Question: I have a usb midi controller (uc-33e) and I have a working python script see below.
I would like to be able to control the variables of the python script using my usb controller does anyone have an example of this? I would like to use the "midi learn" function to automatically map a midi control to an object (like in Ardour which is a music program for linux) by ctrl-middle clicking the object and just turning the control on the usb midi controller to map it. But I'm also willing to hard code the midi CC into the python script if needed.

'''
#!/usr/bin/env python
# -*- coding: utf-8 -*-
# ***************************************************************************
# * Copyright (C) 2011, Paul Lutus *
# * *
# * This program is free software; you can redistribute it and/or modify *
# * it under the terms of the GNU General Public License as published by *
# * the Free Software Foundation; either version 2 of the License, or *
# * (at your option) any later version. *
# * *
# * This program is distributed in the hope that it will be useful, *
# * but WITHOUT ANY WARRANTY; without even the implied warranty of *
# * MERCHANTABILITY or FITNESS FOR A PARTICULAR PURPOSE. See the *
# * GNU General Public License for more details. *
# * *
# * You should have received a copy of the GNU General Public License *
# * along with this program; if not, write to the *
# * Free Software Foundation, Inc., *
# * 59 Temple Place - Suite 330, Boston, MA 02111-1307, USA. *
# ***************************************************************************
# version date 01-12-2011
VERSION = '1.1'
import re, sys, os
import gobject
gobject.threads_init()
import gst
import gtk
gtk.gdk.threads_init()
import time
import struct
import math
import random
import signal
import webbrowser
class Icon:
icon = [
"32 32 17 1",
" c None",
". c #2A2E30",
"+ c #333739",
"@ c #464A4C",
"# c #855023",
"$ c #575A59",
"% c #676A69",
"& c #CC5B00",
"* c #777A78",
"= c #DB731A",
"- c #8A8C8A",
"; c #969895",
"> c #F68C22",
", c #A5A7A4",
"' c #F49D4A",
") c #B3B5B2",
"! c #DEE0DD",
" &&&&&&& ",
" &&&===='''''& ",
" &'''''====&'& ",
" +++++&'&&&&& &'& ",
" +@$%****&'&+ &'& ",
" +@**%$@++@&'&*@+ &'& ",
" +@**@+++++++&'&@**@+ &'& ",
" +$*$+++++++++&'&++$*$+ &'& ",
" @*@++++++++++&'&+++@#&&&'& ",
" +*@++++++++#&&&'&+++#=''''& ",
" +*$++++++++#=''''&+++&'>>>'& ",
" @*+++++++++&'>>>'&+++#='''= ",
" +%$++++++++@#='''=#@@++#&&&# ",
" +*@+++++++@@@#&&&#@@@@@++@*+ ",
" +*+++++++@@@@++@$%$$@@@@++*+ ",
" +*++++++@@+@;,,*@@*$$$@@@+*+ ",
" +*@++++@@@%!!!!,;@$*$$$@@@*+ ",
" +%$++++@@+)!!!),-*+-%$$$@$%+ ",
" +@*+++@@@+-!!!,;-%@;%%$$+*@+ ",
" +*@++@@@@+$*-*%@+*-%%$@@*+ ",
" ++*@+@@@$$%@++@%;;*%%$@-$+ ",
" +@%+@@@$$%*;;;;-*%%%@**+ ",
" .+$%@@@$$$*******%$$*-+. ",
" .+@%%@@$$*@*@%%%$%-%+. ",
" .++@%$$$$$$%%%%--@+. ",
" +++@@$%*****%+++ ",
" +++++++++++++@. ",
" @--%@++@$*-%+ ",
" +%,))),;%+. ",
" ++++++. ",
" ",
" "
]
# this should be a temporary hack
class WidgetFinder:
def localize_widgets(self,parent,xmlfile):
# an unbelievable hack made necessary by
# someone unwilling to fix a year-old bug
with open(xmlfile) as f:
for name in re.findall('(?s) id="(.*?)"',f.read()):
if re.search('^k_',name):
obj = parent.builder.get_object(name)
setattr(parent,name,obj)
class ConfigManager:
def __init__(self,path,dic):
self.path = path
self.dic = dic
def read_config(self):
if os.path.exists(self.path):
with open(self.path) as f:
for record in f.readlines():
se = re.search('(.*?)\s*=\s*(.*)',record.strip())
if(se):
key,value = se.groups()
if (key in self.dic):
widget = self.dic[key]
typ = type(widget)
if(typ == list):
widget[0] = value
elif(typ == gtk.Entry):
widget.set_text(value)
elif(typ == gtk.HScale):
widget.set_value(float(value))
elif(typ == gtk.Window):
w,h = value.split(',')
widget.resize(int(w),int(h))
elif(typ == gtk.CheckButton or typ == gtk.RadioButton or typ == gtk.ToggleButton):
widget.set_active(value == 'True')
elif(typ == gtk.ComboBox):
if(value in widget.datalist):
i = widget.datalist.index(value)
widget.set_active(i)
else:
print "ERROR: reading, cannot identify key %s with type %s" % (key,type(widget))
def write_config(self):
with open(self.path,'w') as f:
for key,widget in sorted(self.dic.iteritems()):
typ = type(widget)
if(typ == list):
value = widget[0]
elif(typ == gtk.Entry):
value = widget.get_text()
elif(typ == gtk.HScale):
value = str(widget.get_value())
elif(typ == gtk.Window):
_,_,w,h = widget.get_allocation()
value = "%d,%d" % (w,h)
elif(typ == gtk.CheckButton or typ == gtk.RadioButton or typ == gtk.ToggleButton):
value = ('False','True')[widget.get_active()]
elif(typ == gtk.ComboBox):
value = widget.get_active_text()
else:
print "ERROR: writing, cannot identify key %s with type %s" % (key,type(widget))
value = "Error"
f.write("%s = %s
" % (key,value))
def preset_combobox(self,box,v):
if(v in box.datalist):
i = box.datalist.index(v)
box.set_active(i)
else:
box.set_active(0)
def load_combobox(self,obj,data):
if(len(obj.get_cells()) == 0):
# Create a text cell renderer
cell = gtk.CellRendererText ()
obj.pack_start(cell)
obj.add_attribute (cell, "text", 0)
obj.get_model().clear()
for s in data:
obj.append_text(s.strip())
setattr(obj,'datalist',data)
class TextEntryController:
def __init__(self,parent,widget):
self.par = parent
self.widget = widget
widget.connect('scroll-event',self.scroll_event)
widget.set_tooltip_text('Enter number or:
Mouse wheel: increase,decrease
Shift/Ctrl/Alt: faster change')
def scroll_event(self,w,evt):
q = (-1,1)[evt.direction == gtk.gdk.SCROLL_UP]
# magnify change if shift,ctrl,alt pressed
for m in (1,2,4):
if(self.par.mod_key_val & m): q *= 10
s = self.widget.get_text()
v = float(s)
v += q
v = max(0,v)
s = self.par.format_num(v)
self.widget.set_text(s)
class SignalGen:
M_AM,M_FM = range(2)
W_SINE,W_TRIANGLE,W_SQUARE,W_SAWTOOTH = range(4)
waveform_strings = ('Sine','Triangle','Square','Sawtooth')
R_48000,R_44100,R_22050,R_16000,R_11025,R_8000,R_4000 = range(7)
sample_rates = ('48000','44100','22050','16000', '11025', '8000', '4000')
def __init__(self):
self.restart = False
# exit correctly on system signals
signal.signal(signal.SIGTERM, self.close)
signal.signal(signal.SIGINT, self.close)
# precompile struct operator
self.struct_int = struct.Struct('i')
self.max_level = (2.0**31)-1
self.gen_functions = (
self.sine_function,
self.triangle_function,
self.square_function,
self.sawtooth_function
)
self.main_color = gtk.gdk.color_parse('#c04040')
self.sig_color = gtk.gdk.color_parse('#40c040')
self.mod_color = gtk.gdk.color_parse('#4040c0')
self.noise_color = gtk.gdk.color_parse('#c040c0')
self.pipeline = False
self.count = 0
self.imod = 0
self.rate = 1
self.mod_key_val = 0
self.sig_freq = 440
self.mod_freq = 3
self.sig_level = 100
self.mod_level = 100
self.noise_level = 100
self.enable = True
self.sig_waveform = SignalGen.W_SINE
self.sig_enable = True
self.sig_function = False
self.mod_waveform = SignalGen.W_SINE
self.mod_function = False
self.mod_mode = SignalGen.M_AM
self.mod_enable = False
self.noise_enable = False
self.sample_rate = SignalGen.R_22050
self.left_audio = True
self.right_audio = True
self.program_name = self.__class__.__name__
self.config_file = os.path.expanduser("~/." + self.program_name)
self.builder = gtk.Builder()
self.xmlfile = 'signalgen_gui.glade'
self.builder.add_from_file(self.xmlfile)
WidgetFinder().localize_widgets(self,self.xmlfile)
self.k_quit_button.connect('clicked',self.close)
self.k_help_button.connect('clicked',self.launch_help)
self.k_mainwindow.connect('destroy',self.close)
self.k_mainwindow.set_icon(gtk.gdk.pixbuf_new_from_xpm_data(Icon.icon))
self.title = self.program_name + ' ' + VERSION
self.k_mainwindow.set_title(self.title)
self.tooltips = {
self.k_sample_rate_combobox : 'Change data sampling rate',
self.k_left_checkbutton : 'Enable left channel audio',
self.k_right_checkbutton : 'Enable right channel audio',
self.k_sig_waveform_combobox : 'Select signal waveform',
self.k_mod_waveform_combobox : 'Select modulation waveform',
self.k_mod_enable_checkbutton : 'Enable modulation',
self.k_sig_enable_checkbutton : 'Enable signal',
self.k_noise_enable_checkbutton : 'Enable white noise',
self.k_mod_am_radiobutton : 'Enable amplitude modulation',
self.k_mod_fm_radiobutton : 'Enable frequency modulation',
self.k_quit_button : 'Quit %s' % self.title,
self.k_enable_checkbutton : 'Enable output',
self.k_help_button : 'Visit the %s Web page' % self.title,
}
for k,v in self.tooltips.iteritems():
k.set_tooltip_text(v)
self.config_data = {
'SampleRate' : self.k_sample_rate_combobox,
'LeftChannelEnabled' : self.k_left_checkbutton,
'RightChannelEnabled' : self.k_right_checkbutton,
'SignalWaveform' : self.k_sig_waveform_combobox,
'SignalFrequency' : self.k_sig_freq_entry,
'SignalLevel' : self.k_sig_level_entry,
'SignalEnabled' : self.k_sig_enable_checkbutton,
'ModulationWaveform' : self.k_mod_waveform_combobox,
'ModulationFrequency' : self.k_mod_freq_entry,
'ModulationLevel' : self.k_mod_level_entry,
'ModulationEnabled' : self.k_mod_enable_checkbutton,
'AmplitudeModulation' : self.k_mod_am_radiobutton,
'FrequencyModulation' : self.k_mod_fm_radiobutton,
'NoiseEnabled' : self.k_noise_enable_checkbutton,
'NoiseLevel' : self.k_noise_level_entry,
'OutputEnabled' : self.k_enable_checkbutton,
}
self.cm = ConfigManager(self.config_file,self.config_data)
self.cm.load_combobox(self.k_sig_waveform_combobox,self.waveform_strings)
self.k_sig_waveform_combobox.set_active(self.sig_waveform)
self.cm.load_combobox(self.k_mod_waveform_combobox,self.waveform_strings)
self.k_mod_waveform_combobox.set_active(self.mod_waveform)
self.cm.load_combobox(self.k_sample_rate_combobox,self.sample_rates)
self.k_sample_rate_combobox.set_active(self.sample_rate)
self.k_sig_freq_entry.set_text(self.format_num(self.sig_freq))
self.k_sig_level_entry.set_text(self.format_num(self.sig_level))
self.k_mod_freq_entry.set_text(self.format_num(self.mod_freq))
self.k_mod_level_entry.set_text(self.format_num(self.mod_level))
self.k_noise_level_entry.set_text(self.format_num(self.noise_level))
self.k_main_viewport_border.modify_bg(gtk.STATE_NORMAL,self.main_color)
self.k_sig_viewport_border.modify_bg(gtk.STATE_NORMAL,self.sig_color)
self.k_mod_viewport_border.modify_bg(gtk.STATE_NORMAL,self.mod_color)
self.k_noise_viewport_border.modify_bg(gtk.STATE_NORMAL,self.noise_color)
self.sig_freq_cont = TextEntryController(self,self.k_sig_freq_entry)
self.sig_level_cont = TextEntryController(self,self.k_sig_level_entry)
self.mod_freq_cont = TextEntryController(self,self.k_mod_freq_entry)
self.mod_level_cont = TextEntryController(self,self.k_mod_level_entry)
self.noise_level_cont = TextEntryController(self,self.k_noise_level_entry)
self.k_mainwindow.connect('key-press-event',self.key_event)
self.k_mainwindow.connect('key-release-event',self.key_event)
self.k_enable_checkbutton.connect('toggled',self.update_values)
self.k_sig_freq_entry.connect('changed',self.update_entry_values)
self.k_sig_level_entry.connect('changed',self.update_entry_values)
self.k_sig_enable_checkbutton.connect('toggled',self.update_checkbutton_values)
self.k_mod_freq_entry.connect('changed',self.update_entry_values)
self.k_mod_level_entry.connect('changed',self.update_entry_values)
self.k_noise_level_entry.connect('changed',self.update_entry_values)
self.k_sample_rate_combobox.connect('changed',self.update_values)
self.k_sig_waveform_combobox.connect('changed',self.update_values)
self.k_mod_waveform_combobox.connect('changed',self.update_values)
self.k_left_checkbutton.connect('toggled',self.update_checkbutton_values)
self.k_right_checkbutton.connect('toggled',self.update_checkbutton_values)
self.k_mod_enable_checkbutton.connect('toggled',self.update_checkbutton_values)
self.k_noise_enable_checkbutton.connect('toggled',self.update_checkbutton_values)
self.k_mod_am_radiobutton.connect('toggled',self.update_checkbutton_values)
self.cm.read_config()
self.update_entry_values()
self.update_checkbutton_values()
self.update_values()
def format_num(self,v):
return "%.2f" % v
def get_widget_text(self,w):
typ = type(w)
if(typ == gtk.ComboBox):
return w.get_active_text()
elif(typ == gtk.Entry):
return w.get_text()
def get_widget_num(self,w):
try:
return float(self.get_widget_text(w))
except:
return 0.0
def restart_test(self,w,pv):
nv = w.get_active()
self.restart |= (nv != pv)
return nv
def update_entry_values(self,*args):
self.sig_freq = self.get_widget_num(self.k_sig_freq_entry)
self.sig_level = self.get_widget_num(self.k_sig_level_entry) / 100.0
self.mod_freq = self.get_widget_num(self.k_mod_freq_entry)
self.mod_level = self.get_widget_num(self.k_mod_level_entry) / 100.0
self.noise_level = self.get_widget_num(self.k_noise_level_entry) / 100.0
def update_checkbutton_values(self,*args):
self.left_audio = self.k_left_checkbutton.get_active()
self.right_audio = self.k_right_checkbutton.get_active()
self.mod_enable = self.k_mod_enable_checkbutton.get_active()
self.sig_enable = self.k_sig_enable_checkbutton.get_active()
self.mod_mode = (SignalGen.M_FM,SignalGen.M_AM)[self.k_mod_am_radiobutton.get_active()]
self.noise_enable = self.k_noise_enable_checkbutton.get_active()
def update_values(self,*args):
self.restart = (not self.sig_function)
self.sample_rate = self.restart_test(self.k_sample_rate_combobox, self.sample_rate)
self.enable = self.restart_test(self.k_enable_checkbutton,self.enable)
self.mod_waveform = self.k_mod_waveform_combobox.get_active()
self.mod_function = self.gen_functions[self.mod_waveform]
self.sig_waveform = self.k_sig_waveform_combobox.get_active()
self.sig_function = self.gen_functions[self.sig_waveform]
self.k_sample_rate_combobox.set_sensitive(not self.enable)
if(self.restart):
self.init_audio()
def make_and_chain(self,name):
target = gst.element_factory_make(name)
self.chain.append(target)
return target
def unlink_gst(self):
if(self.pipeline):
self.pipeline.set_state(gst.STATE_NULL)
self.pipeline.remove_many(*self.chain)
gst.element_unlink_many(*self.chain)
for item in self.chain:
item = False
self.pipeline = False
time.sleep(0.01)
def init_audio(self):
self.unlink_gst()
if(self.enable):
self.chain = []
self.pipeline = gst.Pipeline("mypipeline")
self.source = self.make_and_chain("appsrc")
rs = SignalGen.sample_rates[self.sample_rate]
self.rate = float(rs)
self.interval = 1.0 / self.rate
caps = gst.Caps(
'audio/x-raw-int,'
'endianness=(int)1234,'
'channels=(int)2,'
'width=(int)32,'
'depth=(int)32,'
'signed=(boolean)true,'
'rate=(int)%s' % rs)
self.source.set_property('caps', caps)
self.sink = self.make_and_chain("autoaudiosink")
self.pipeline.add(*self.chain)
gst.element_link_many(*self.chain)
self.source.connect('need-data', self.need_data)
self.pipeline.set_state(gst.STATE_PLAYING)
def key_event(self,w,evt):
cn = gtk.gdk.keyval_name(evt.keyval)
if(re.search('Shift',cn) != None):
mod = 1
elif(re.search('Control',cn) != None):
mod = 2
elif(re.search('Alt|Meta',cn) != None):
mod = 4
else:
return
if(evt.type == gtk.gdk.KEY_PRESS):
self.mod_key_val |= mod
else:
self.mod_key_val &= ~mod
def sine_function(self,t,f):
return math.sin(2.0*math.pi*f*t)
def triangle_function(self,t,f):
q = 4*math.fmod(t*f,1)
q = (q,2-q)[q > 1]
return (q,-2-q)[q < -1]
def square_function(self,t,f):
if(f == 0): return 0
q = 0.5 - math.fmod(t*f,1)
return (-1,1)[q > 0]
def sawtooth_function(self,t,f):
return 2.0*math.fmod((t*f)+0.5,1.0)-1.0
def need_data(self,src,length):
bytes = ""
# sending two channels, so divide requested length by 2
ld2 = length / 2
for tt in range(ld2):
t = (self.count + tt) * self.interval
if(not self.mod_enable):
datum = self.sig_function(t,self.sig_freq)
else:
mod = self.mod_function(t,self.mod_freq)
# AM mode
if(self.mod_mode == SignalGen.M_AM):
datum = 0.5 * self.sig_function(t,self.sig_freq) * (1.0 + (mod * self.mod_level))
# FM mode
else:
self.imod += (mod * self.mod_level * self.interval)
datum = self.sig_function(t+self.imod,self.sig_freq)
v = 0
if(self.sig_enable):
v += (datum * self.sig_level)
if(self.noise_enable):
noise = ((2.0 * random.random()) - 1.0)
v += noise * self.noise_level
v *= self.max_level
v = max(-self.max_level,v)
v = min(self.max_level,v)
left = (0,v)[self.left_audio]
right = (0,v)[self.right_audio]
bytes += self.struct_int.pack(left)
bytes += self.struct_int.pack(right)
self.count += ld2
src.emit('push-buffer', gst.Buffer(bytes))
def launch_help(self,*args):
webbrowser.open("http://arachnoid.com/python/signalgen_program.html")
def close(self,*args):
self.unlink_gst()
self.cm.write_config()
gtk.main_quit()
app=SignalGen()
gtk.main()
'''
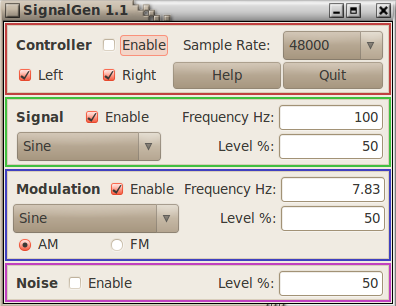
Answer: You should take a look at <URL>, which has an excellent and easy MIDI interface. After you get your controller configured, MIDI learn is simply a matter of listening to the first incoming CC and then saving the channel.